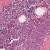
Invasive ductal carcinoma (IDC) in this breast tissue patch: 0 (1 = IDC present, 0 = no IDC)